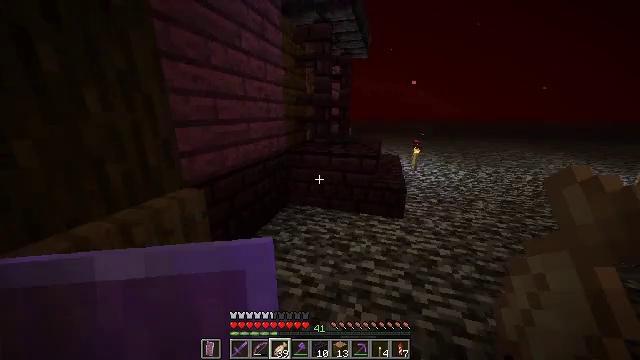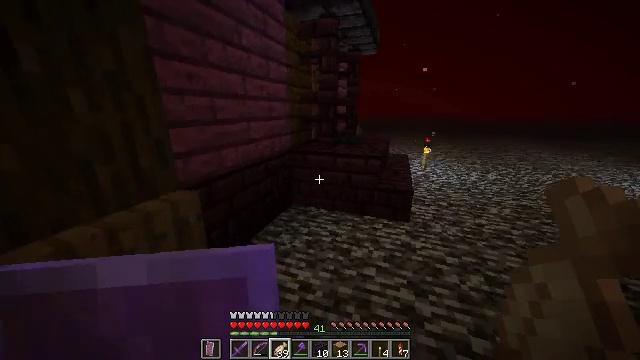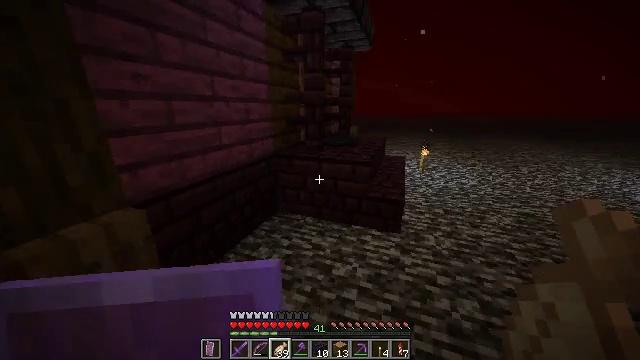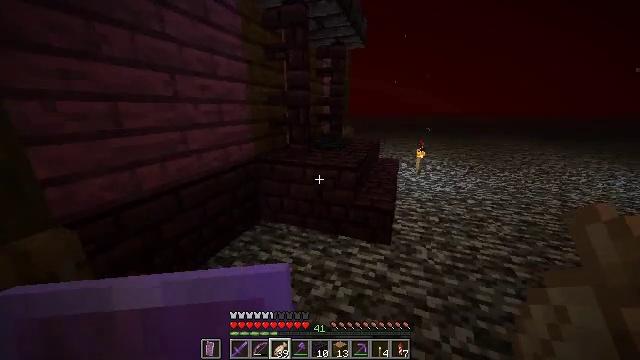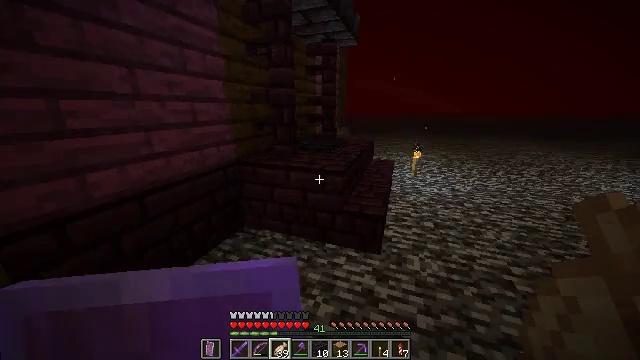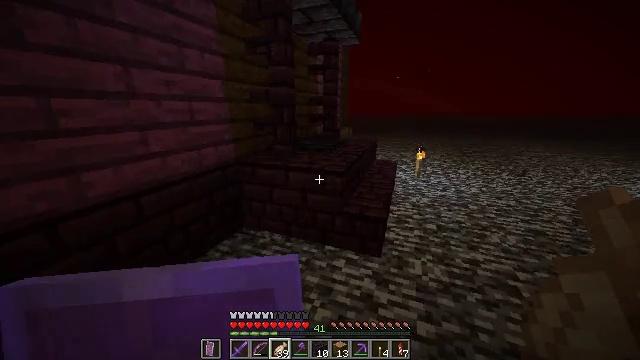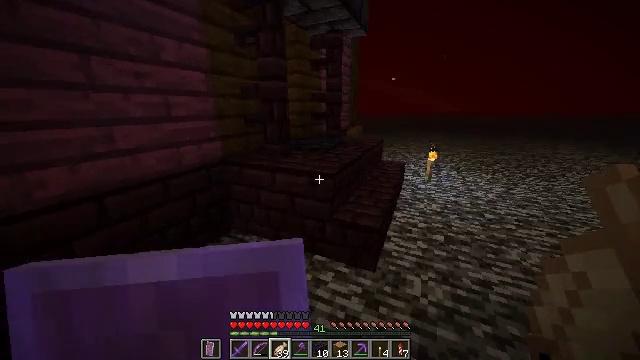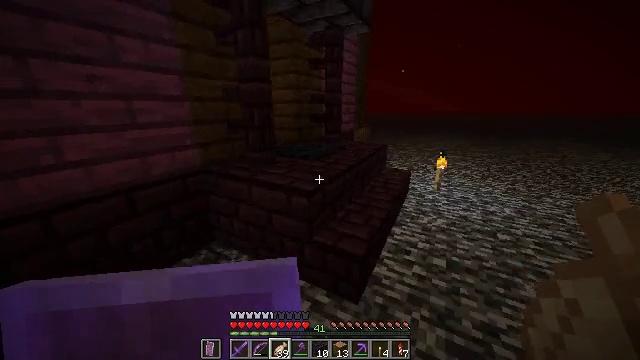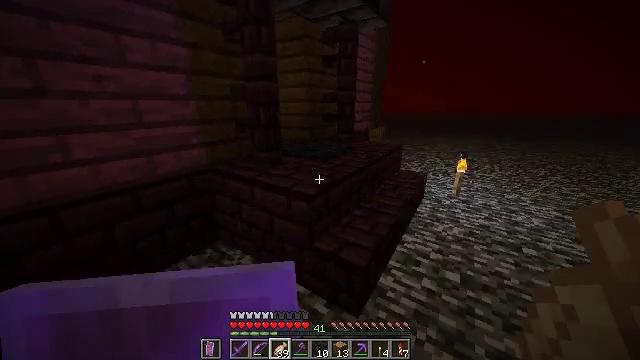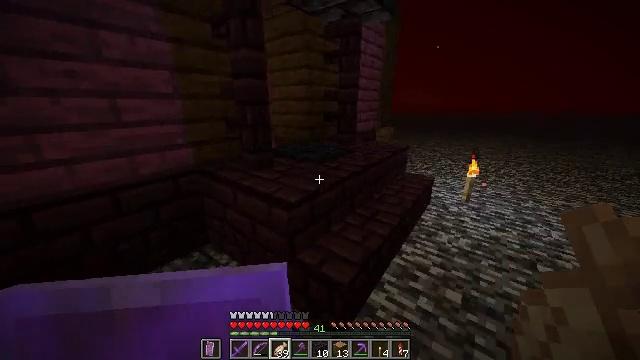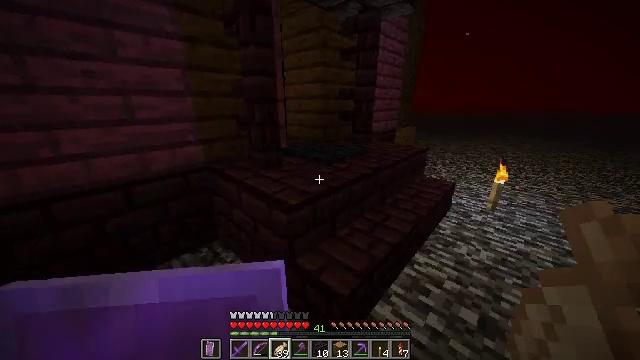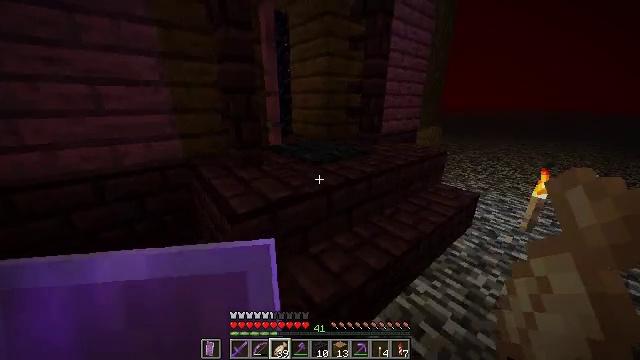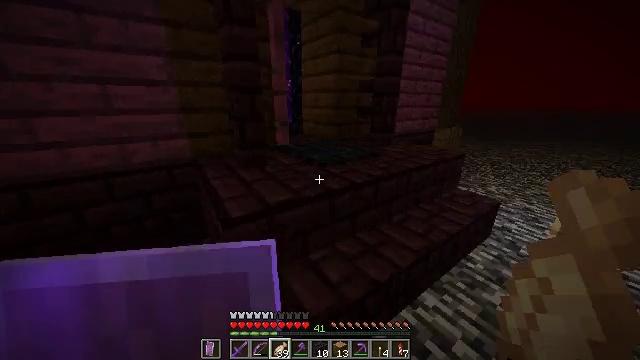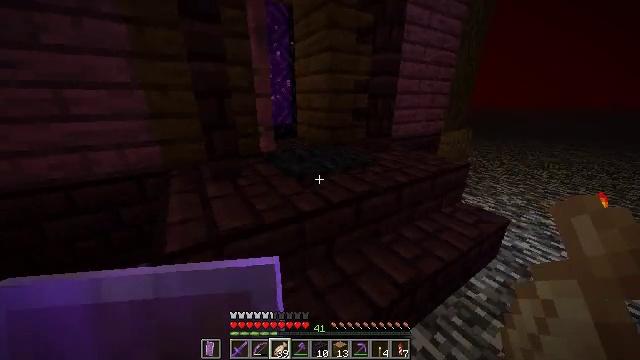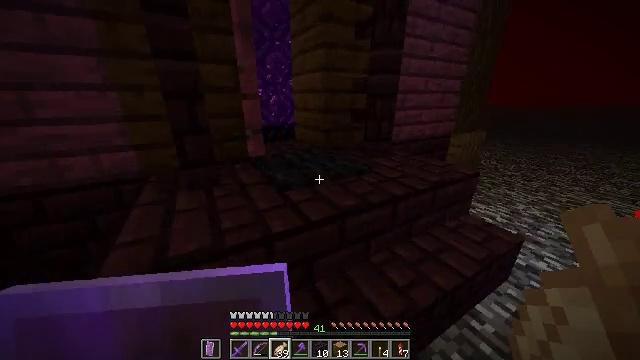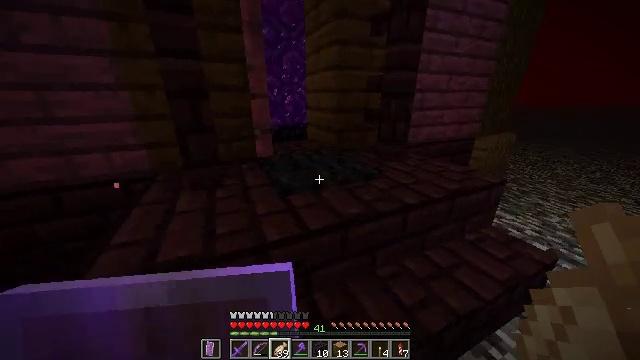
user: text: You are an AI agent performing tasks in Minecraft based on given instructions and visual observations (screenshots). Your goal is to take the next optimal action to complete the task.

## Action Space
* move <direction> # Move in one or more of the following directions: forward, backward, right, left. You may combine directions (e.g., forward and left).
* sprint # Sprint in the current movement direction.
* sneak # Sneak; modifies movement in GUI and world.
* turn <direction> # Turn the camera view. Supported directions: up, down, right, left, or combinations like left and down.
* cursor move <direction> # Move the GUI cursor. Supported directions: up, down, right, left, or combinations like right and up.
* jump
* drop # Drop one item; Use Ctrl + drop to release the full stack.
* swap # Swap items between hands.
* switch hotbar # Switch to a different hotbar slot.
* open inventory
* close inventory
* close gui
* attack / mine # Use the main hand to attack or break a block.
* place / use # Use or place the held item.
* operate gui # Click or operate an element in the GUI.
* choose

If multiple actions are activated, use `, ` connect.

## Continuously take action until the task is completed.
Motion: motion action
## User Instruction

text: Turn cocoa beans into brown dye on the crafting table.
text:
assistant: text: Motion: move forward and move right, sprint, turn left
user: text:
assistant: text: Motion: move forward and move right, sprint
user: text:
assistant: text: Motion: move forward and move right, sprint
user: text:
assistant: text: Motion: move forward and move right, sprint
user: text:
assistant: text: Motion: move forward and move right, sprint, turn left
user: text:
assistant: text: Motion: move forward and move right, sprint, turn left
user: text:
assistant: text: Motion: move forward and move right, sprint, turn left
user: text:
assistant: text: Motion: move forward and move right, sprint, turn left
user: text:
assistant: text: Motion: move forward and move right, sprint, turn left
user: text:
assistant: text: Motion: move forward and move right, sprint, turn left
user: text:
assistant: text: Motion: move forward and move right, sprint, turn left
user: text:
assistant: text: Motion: move forward and move right, sprint, turn left
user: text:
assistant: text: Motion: move forward and move right, sprint, turn left
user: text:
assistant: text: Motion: move forward and move right, sprint, turn left
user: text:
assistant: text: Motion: move forward and move right, sprint, turn left
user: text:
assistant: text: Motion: move forward, sprint, turn left
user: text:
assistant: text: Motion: move forward, sprint, turn left
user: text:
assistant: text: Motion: move forward, sprint
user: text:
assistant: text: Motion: move forward, sprint
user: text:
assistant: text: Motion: move forward, sprint, turn left
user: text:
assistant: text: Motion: move forward, sprint, turn left
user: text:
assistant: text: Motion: move forward, sprint, turn left
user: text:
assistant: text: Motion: move forward, sprint
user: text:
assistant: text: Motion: move forward, sprint
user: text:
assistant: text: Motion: move forward, sprint
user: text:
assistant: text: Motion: move forward, sprint
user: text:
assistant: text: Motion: move forward, sprint
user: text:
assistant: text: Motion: move forward, sprint
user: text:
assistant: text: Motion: move forward and move right, sprint
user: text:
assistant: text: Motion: move forward and move right, sprint